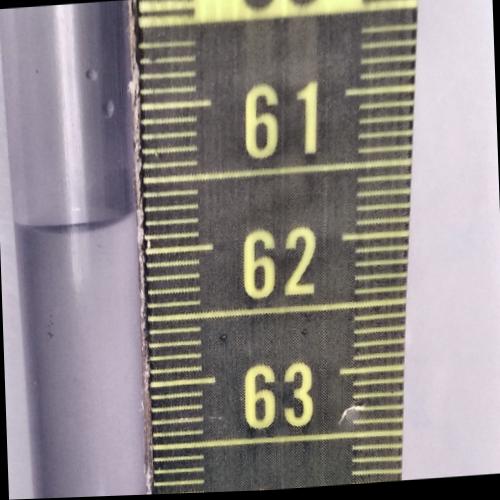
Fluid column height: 61.8 cm